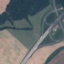
Label: Highway